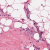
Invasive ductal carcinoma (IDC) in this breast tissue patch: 0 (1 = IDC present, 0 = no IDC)